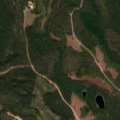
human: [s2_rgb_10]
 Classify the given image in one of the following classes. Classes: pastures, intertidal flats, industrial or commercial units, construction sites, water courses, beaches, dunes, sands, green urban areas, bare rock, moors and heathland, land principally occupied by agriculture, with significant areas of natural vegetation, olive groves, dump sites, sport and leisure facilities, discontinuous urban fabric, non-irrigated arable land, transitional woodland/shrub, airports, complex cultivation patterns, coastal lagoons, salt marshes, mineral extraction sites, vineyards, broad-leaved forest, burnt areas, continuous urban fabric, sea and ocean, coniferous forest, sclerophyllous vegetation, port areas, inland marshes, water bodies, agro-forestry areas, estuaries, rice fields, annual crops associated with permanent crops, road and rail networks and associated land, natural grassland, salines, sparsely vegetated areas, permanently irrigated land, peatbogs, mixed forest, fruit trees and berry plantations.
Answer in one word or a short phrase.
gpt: coniferous forest, transitional woodland/shrub